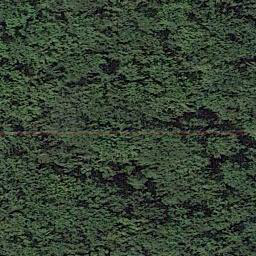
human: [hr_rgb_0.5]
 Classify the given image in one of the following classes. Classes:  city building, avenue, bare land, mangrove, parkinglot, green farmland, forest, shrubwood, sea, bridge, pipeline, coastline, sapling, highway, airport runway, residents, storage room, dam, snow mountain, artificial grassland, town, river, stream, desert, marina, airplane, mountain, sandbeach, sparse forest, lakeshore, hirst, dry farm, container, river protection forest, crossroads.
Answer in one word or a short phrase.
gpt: forest